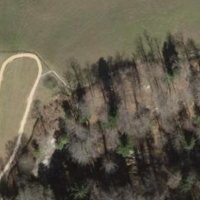
EUNIS habitat code: 24
Species observed at this site:
Prunella vulgaris